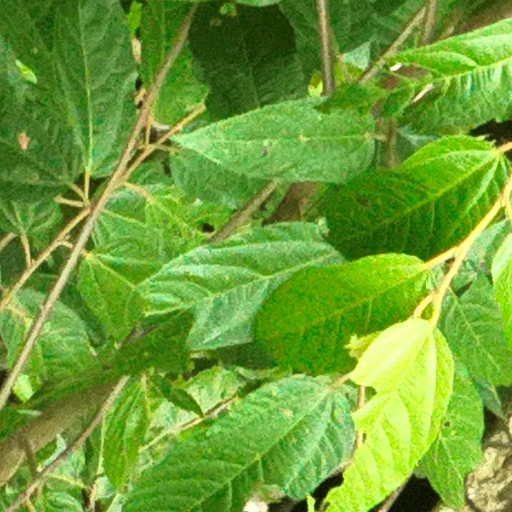
Species: Quararibea stenophylla
GBIF accepted scientific name: Quararibea stenophylla
Crown area (m\u00b2): 58.818